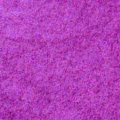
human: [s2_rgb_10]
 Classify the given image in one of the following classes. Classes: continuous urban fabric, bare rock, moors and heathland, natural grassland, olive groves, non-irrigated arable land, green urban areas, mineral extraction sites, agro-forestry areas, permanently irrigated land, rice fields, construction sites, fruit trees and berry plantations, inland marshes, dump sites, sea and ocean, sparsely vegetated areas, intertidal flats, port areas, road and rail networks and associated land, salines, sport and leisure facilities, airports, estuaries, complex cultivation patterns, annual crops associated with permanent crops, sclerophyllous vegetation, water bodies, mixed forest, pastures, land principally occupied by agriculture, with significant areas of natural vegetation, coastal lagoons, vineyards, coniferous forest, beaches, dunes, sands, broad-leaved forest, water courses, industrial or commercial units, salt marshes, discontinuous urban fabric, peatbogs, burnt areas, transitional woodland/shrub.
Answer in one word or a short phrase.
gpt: sea and ocean